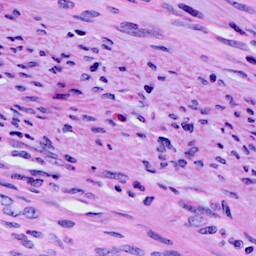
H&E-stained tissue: Cervix